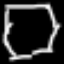
Label: octagon